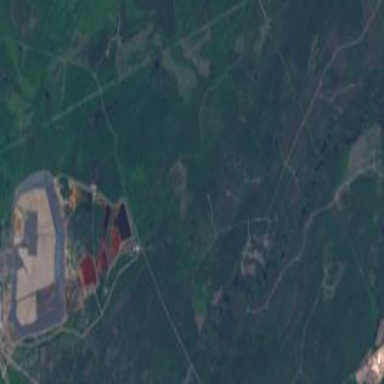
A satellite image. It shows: Industrial area designated for mining activities.